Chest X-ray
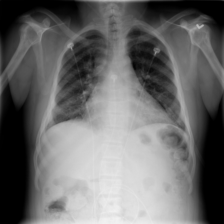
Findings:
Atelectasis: negative
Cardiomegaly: positive
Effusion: negative
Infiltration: negative
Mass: negative
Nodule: negative
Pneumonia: negative
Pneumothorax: negative
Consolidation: negative
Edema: negative
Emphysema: negative
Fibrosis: negative
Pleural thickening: negative
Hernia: negative